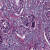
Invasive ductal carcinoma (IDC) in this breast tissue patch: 1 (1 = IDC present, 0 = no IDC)